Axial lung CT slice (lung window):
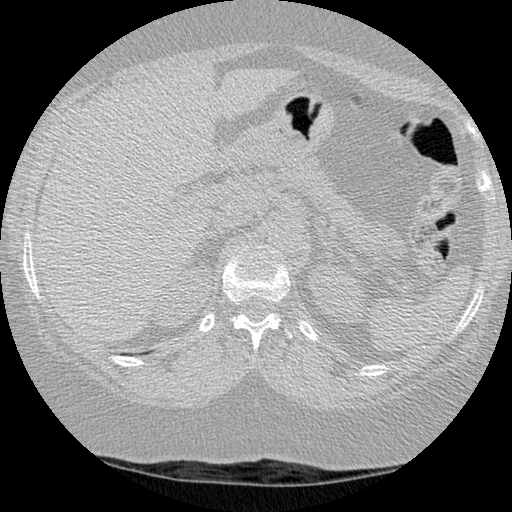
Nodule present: no